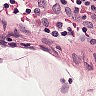
Metastatic tissue present: no